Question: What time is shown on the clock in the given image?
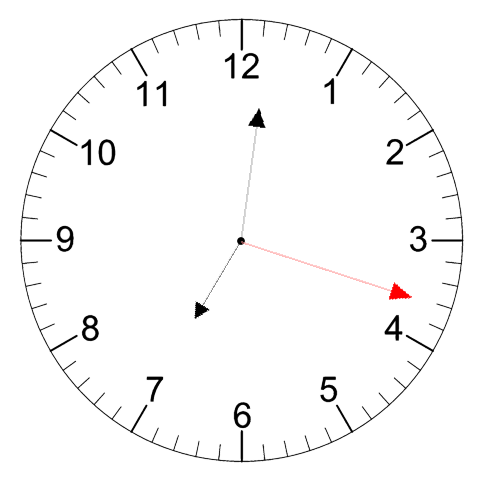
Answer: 07:01:18